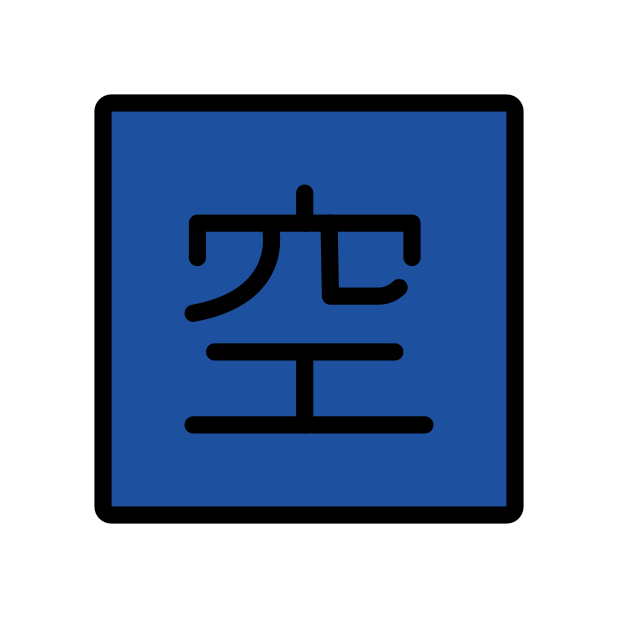
Japanese “vacancy” button